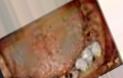
Condition: Caries